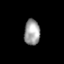
Tissue: prostate
Cell type: B cells
Senescence score: 0.7709
Nuclear area (px): 397
Mean DAPI intensity: 157.919